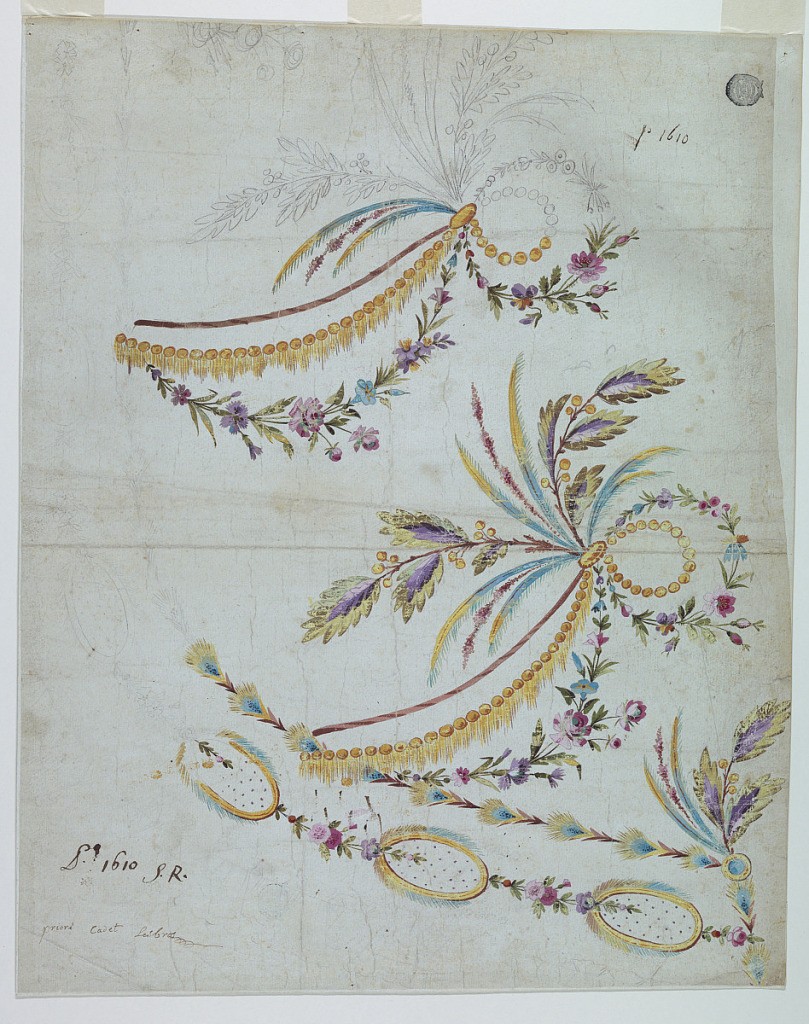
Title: Design for the Lower Front Part of an Overskirt of the "Fabrique de St. Ruf"
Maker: Fabrique de Saint Ruf, Lyon, France
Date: ca. 1785
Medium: Graphite, brush and gouache on paper
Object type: Drawing
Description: Bunches of flowers are connected by a cord, a fringed bead chain, a garland with a peacock feather garland drunning inside along the hem. Ovoidal medallions connected by flower boughs are outside. Written in ink: "p 1610," top right, "po 1610 S. R." and by another hand: "Prior[it]é Cadet Leubros," bottom left.